Question: When attempting to navigate to a web page using the Selenium WebDriver for IE, I run into the issue of not being able to login to the site. The login is a windows security Active Directory login that appears in a popup like below. Has anyone had any luck with getting into this login?

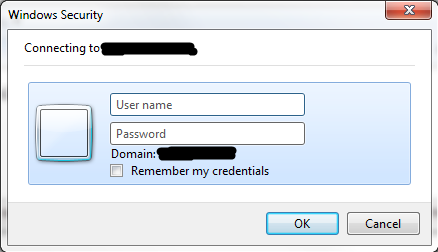
Answer: No, AFAIK not with webdriver anyway. Your best chance is to look for a proxy that is capable of handling kerberos, NTLM or whatever you have there.
Anyway, with firefox i had some luck with user:pass@yoursite.com mechanizm, but I don't remember what authentication scheme was used in that case.